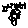
Label: tree